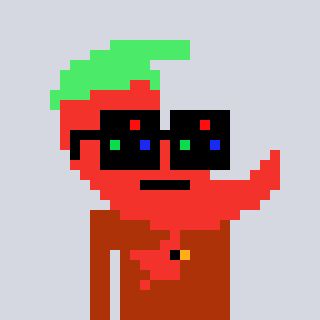
a pixel art character with square black sunglasses, a chilli-shaped head and a hotbrown-colored body on a cool background